Question: I have a datagridview docked in a form and I want to be able to have the form and grid auto size themselves to fit. I have both the form and grid set to autosize but I keep having a "margin" and the right and bottom of the form/grid.

What I would like is to have the to gray areas on the right and bottom gone and I cannot seem to find a way to do that.
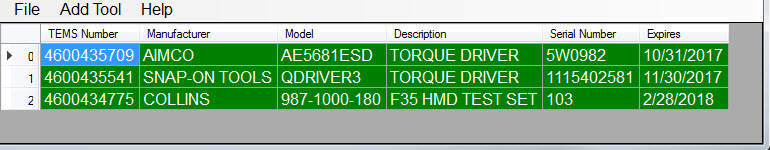
Answer: I don't know a simple way of getting the grid height width of the internals but, you could do something like this:
'''
int gridWidth = 0;
int gridHeight = 0;
foreach (DataGridViewColumn col in dataGridView1.Columns)
{
gridWidth += col.Width;
}
foreach (DataGridViewRow row in dataGridView1.Rows)
{
gridHeight += row.Height;
}
'''
after that, just tie into an event on the grid when the contents change, get the new height and width and rezise the form with those values (and some padding of course)